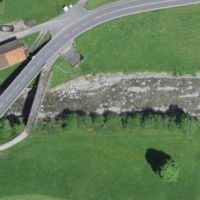
EUNIS habitat code: 24
Species observed at this site:
Cephalanthera rubra